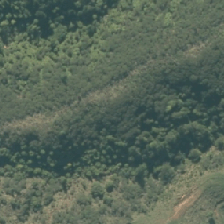
Land cover: manuka_kanuka